Interaction volume radius: 5 \u00c5
Interaction volume height: 15 \u00c5
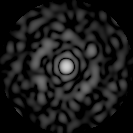
Disorder parameter: 0.8224